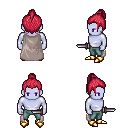
a pixel art fantasy rpg character, male body template, dark elf, purple skin, gray cape, teal pants, ruby red short topknot hairstyle, gold boots, dagger, four views (front, back, left, right), 2x2 character sprite sheet, small pixel art, hard edges, no anti-aliasing